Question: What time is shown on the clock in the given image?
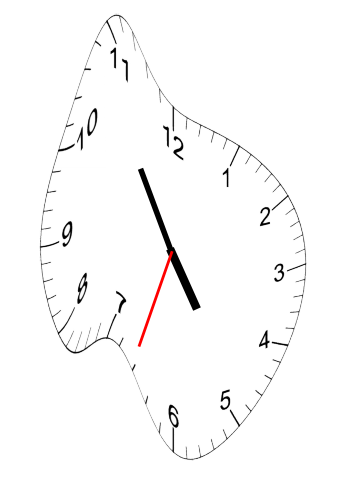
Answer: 04:54:33